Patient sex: M
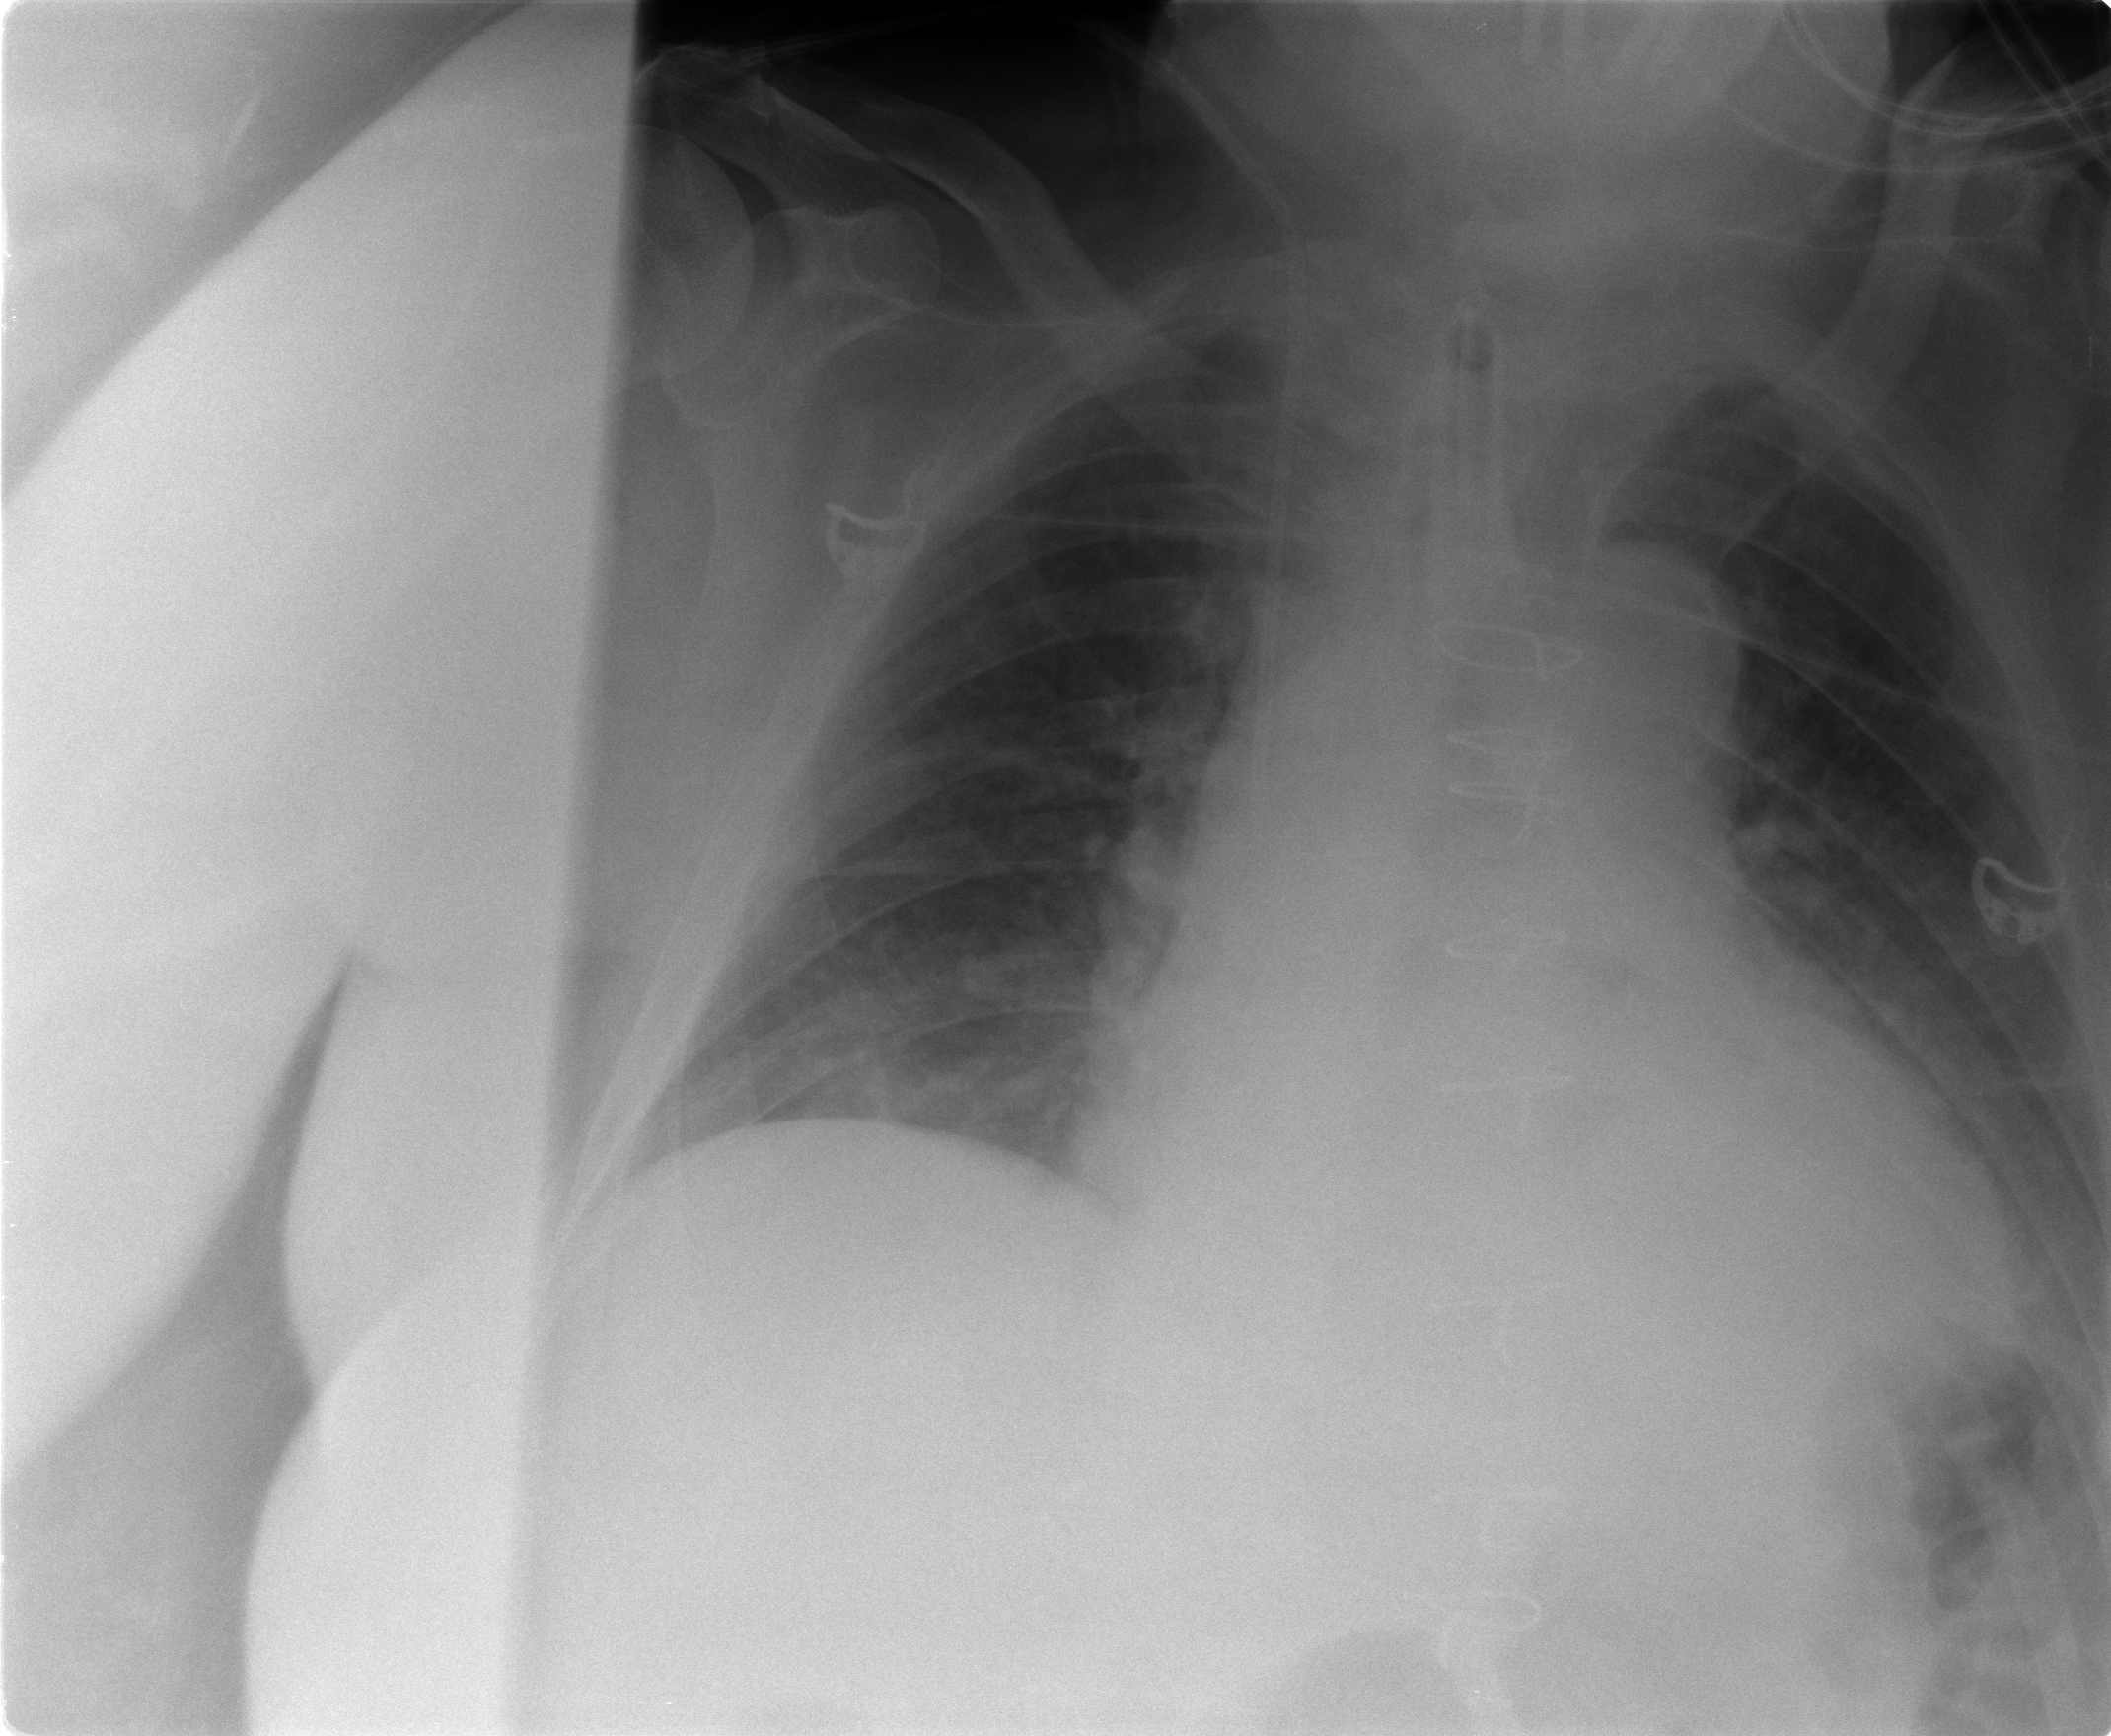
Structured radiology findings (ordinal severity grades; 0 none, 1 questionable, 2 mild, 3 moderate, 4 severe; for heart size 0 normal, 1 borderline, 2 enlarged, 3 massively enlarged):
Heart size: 2
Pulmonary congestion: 2
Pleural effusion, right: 0
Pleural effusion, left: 0
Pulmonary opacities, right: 0
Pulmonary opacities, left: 0
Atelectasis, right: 2
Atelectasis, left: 2